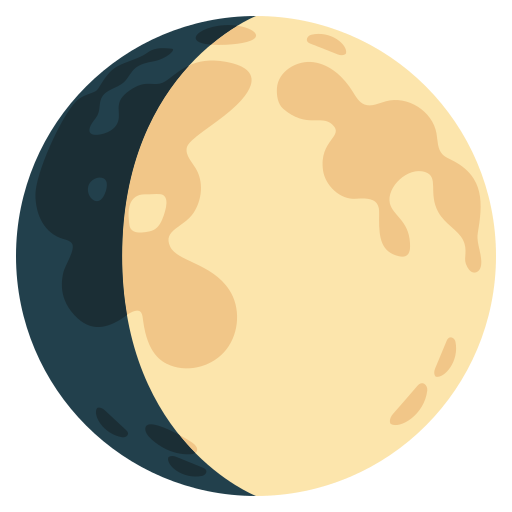
Emoji: 🌔